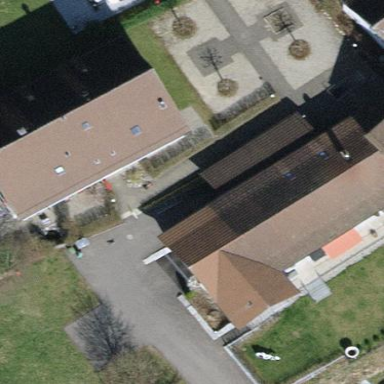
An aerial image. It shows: Building with tile roof.